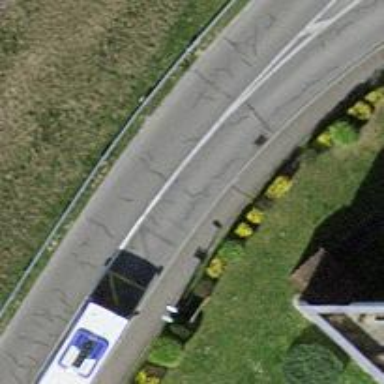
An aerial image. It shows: Bus stop along the road.